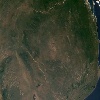
Label: land